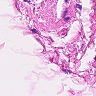
Metastatic tissue present: no